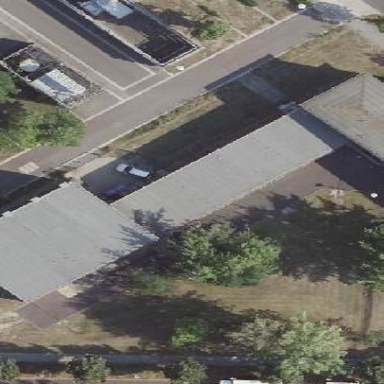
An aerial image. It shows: Part of building.